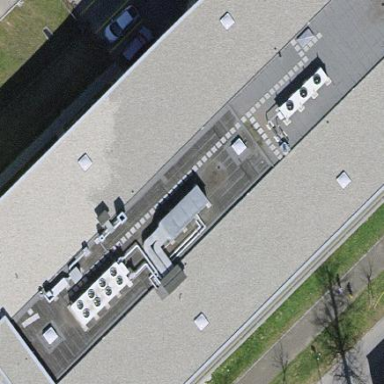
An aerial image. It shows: Flat-roofed commercial building.